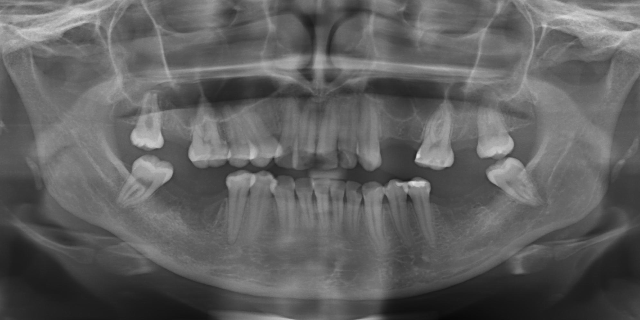
adult